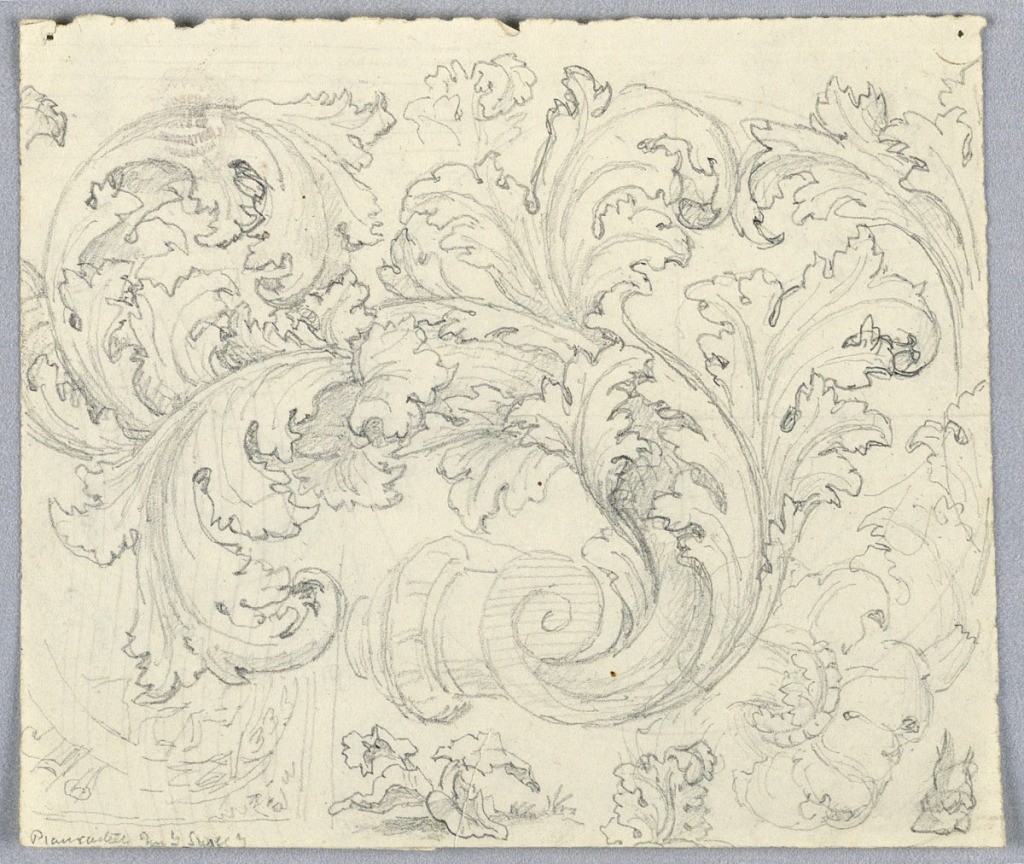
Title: Study for Curling Acanthus Ornament
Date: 18th century
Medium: Pencil on paper
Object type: Drawing
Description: Ornament sketch with large, curving acanthus leaves and other vegetal designs.